【题型】填空题　【知识点】平面几何　【难度】easy
已知：如图, 在梯形 $ABCD$ 中, $AD // BC$, $BC = 3AD$, 点 $E$ 是 $AB$ 中点, 如果点 $F$ 在 $DC$ 上, 线段 $EF$ 把梯形分成面积相等的两个部分, 那么 $\frac{DF}{DC} = \underline{\quad }$。

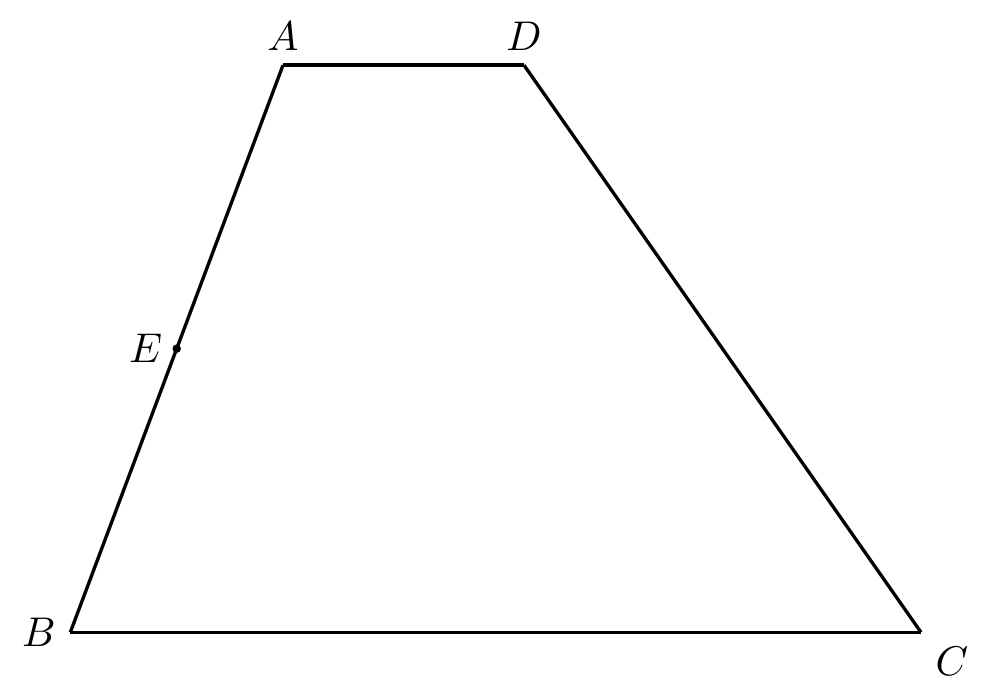
【解答】
解：连接 $AF$、$BF$, 过 $F$ 作 $MN \perp BC$ 交 $BC$ 于 $N$, 交 $AD$ 延长线于 $M$,

$\because$ $AD // BC$,

$\therefore$ $MN \perp AD$,

$\because$ 点 $E$ 是 $AB$ 中点,

$\therefore$ $\triangle FAE$ 的面积 = $\triangle FBE$ 的面积,

$\because$ 线段 $EF$ 把梯形分成面积相等的两个部分,

$\therefore$ $\triangle ADF$ 的面积 = $\triangle BCF$ 的面积,

$\therefore$ $\frac{1}{2} AD \cdot FM = \frac{1}{2} BC \cdot FN$,

$\because$ $BC = 3AD$,

$\therefore$ $FM = 3FN$,

$\because$ $DM // CN$,

$\therefore$ $\triangle FDM \sim \triangle FCN$,

$\therefore$ $\frac{FD}{FC} = \frac{MF}{NF} = 3$,

$\therefore$ $\frac{DF}{DC} = \frac{3}{4}$,

故答案为：$\frac{3}{4}$。
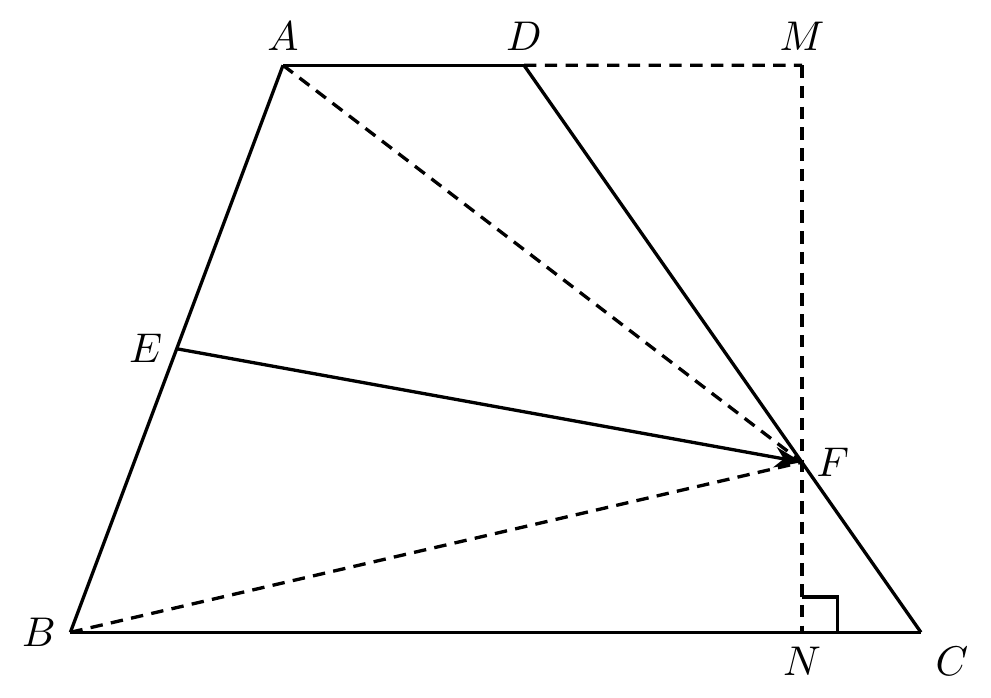